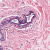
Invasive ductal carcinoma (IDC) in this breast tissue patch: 0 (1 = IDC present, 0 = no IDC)